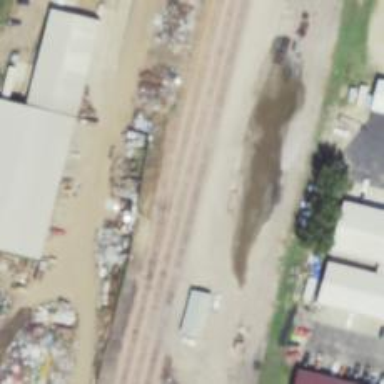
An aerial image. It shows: Railway siding with rails.